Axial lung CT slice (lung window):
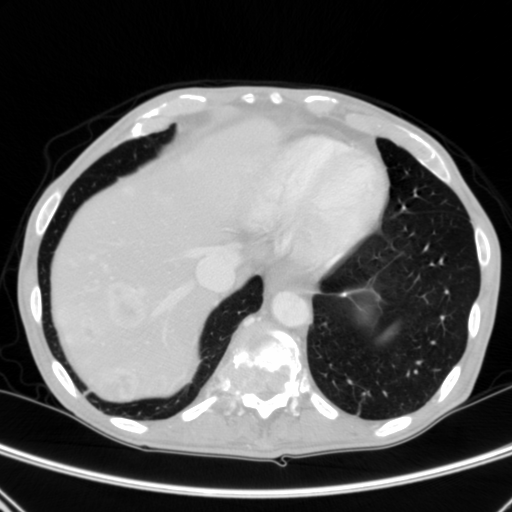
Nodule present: no